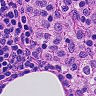
Metastatic tissue present: no